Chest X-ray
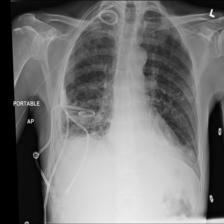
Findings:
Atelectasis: positive
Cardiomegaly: negative
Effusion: negative
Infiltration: positive
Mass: negative
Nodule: positive
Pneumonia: negative
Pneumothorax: negative
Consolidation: negative
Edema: negative
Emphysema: negative
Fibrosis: negative
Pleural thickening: negative
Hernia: negative